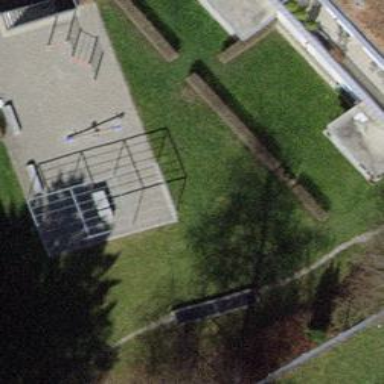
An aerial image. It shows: Playground area for leisure land.